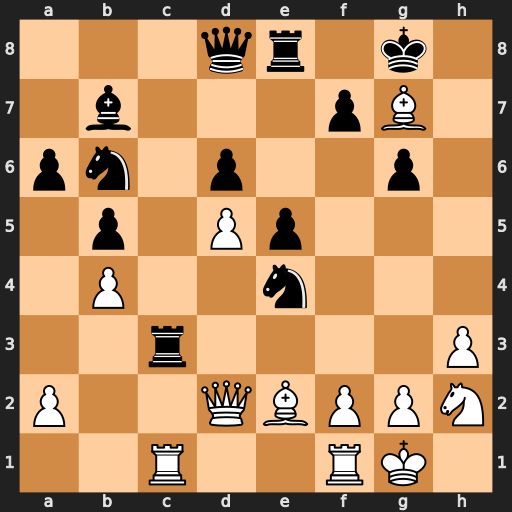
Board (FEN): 3qr1k1/1b3pB1/pn1p2p1/1p1Pp3/1P2n3/2r4P/P2QBPPN/2R2RK1
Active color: w
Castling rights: -
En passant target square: -
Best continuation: Qh6 Rxh3 gxh3